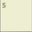
Piece: xx